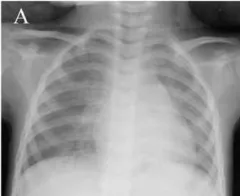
Image examinations on day 8 of illness. A: Chest X-ray. The cardio-thoracic ratio was 0.53 and congestion was observed in the hilum of both lungs.
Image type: radiology (x_ray)